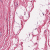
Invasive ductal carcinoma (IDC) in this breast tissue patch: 0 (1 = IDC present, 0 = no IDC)